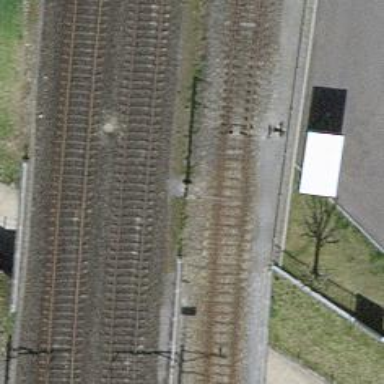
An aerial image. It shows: Single-track railway siding.